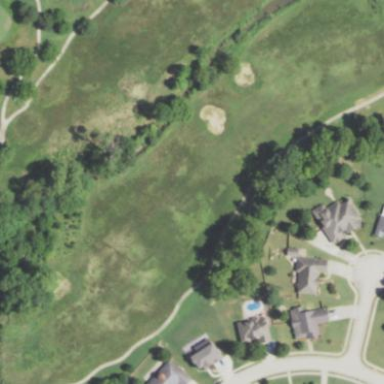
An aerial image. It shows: Golf fairway surrounded by grass.